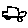
Label: car